Field crop: maize
Growth stage: 2
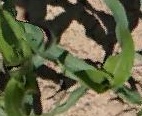
Species: maize